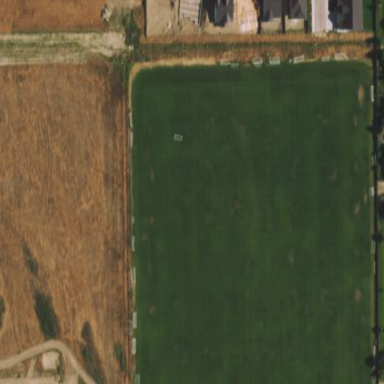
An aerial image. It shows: Soccer pitch designated for leisure and sports activities.